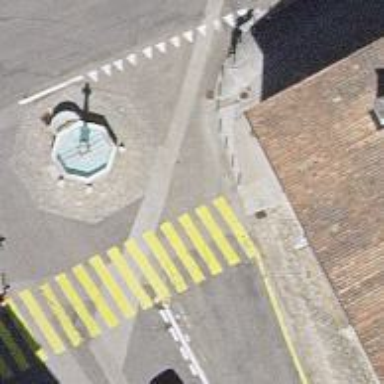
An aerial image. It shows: Uncontrolled zebra crossing on the road.